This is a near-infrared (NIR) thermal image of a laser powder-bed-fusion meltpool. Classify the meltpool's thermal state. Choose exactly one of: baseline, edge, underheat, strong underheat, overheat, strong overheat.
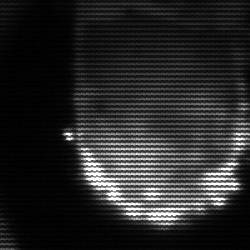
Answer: baseline